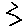
Label: zigzag